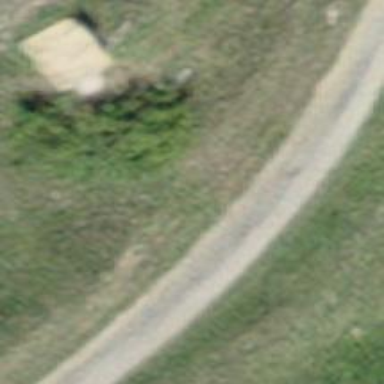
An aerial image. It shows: Brown bench in the vicinity.